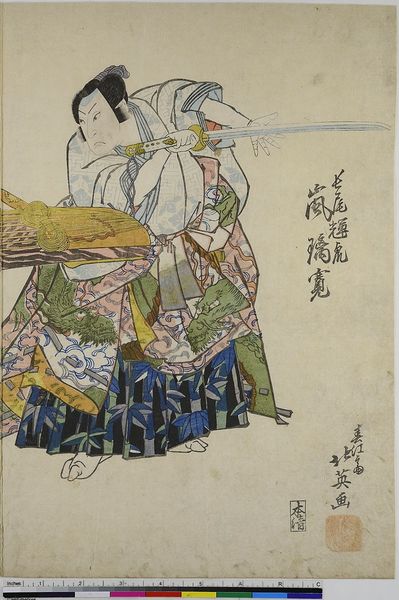
Titel: Der Schauspieler Arashi Rikan als Nagao Terutora
Künstler: Shunbaisai Hokuei
Standort: Hamburg
Institution: Museum für Kunst und Gewerbe Hamburg
Schlagwörter: gewand, theater, holzschnitt, japan, ornamente, schriftzeichen, druckgraphik, druckgrafik, schwert, china, zeit, schauspieler, farbholzschnitt, schauspielerin, samurai, kabuki, edo, reproduktionen, druckerzeugnisse, theateraufführung, ukiyo